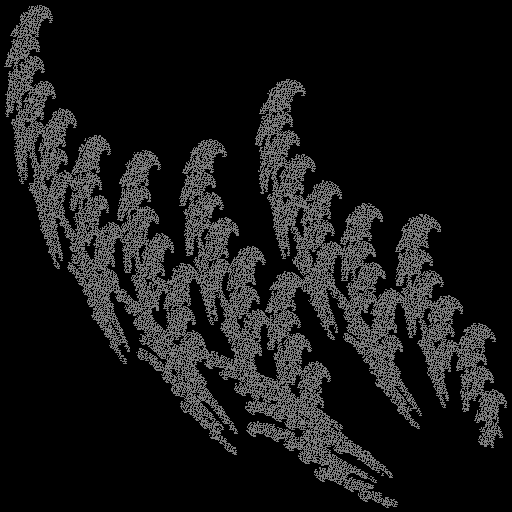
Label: spiderbrake